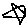
Label: star